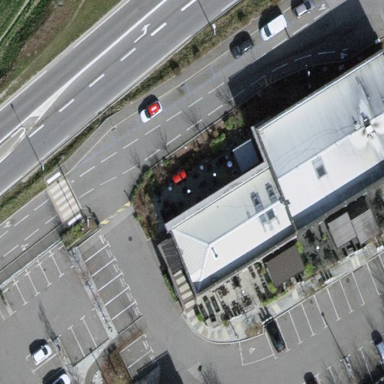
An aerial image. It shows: Retail building housing restaurant.